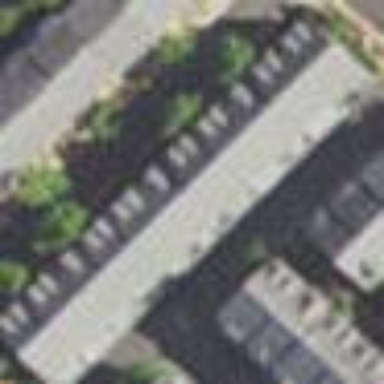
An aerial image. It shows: Terrace building.